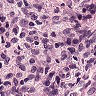
Metastatic tissue present: no